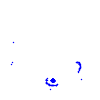
Particle: pion